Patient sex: M
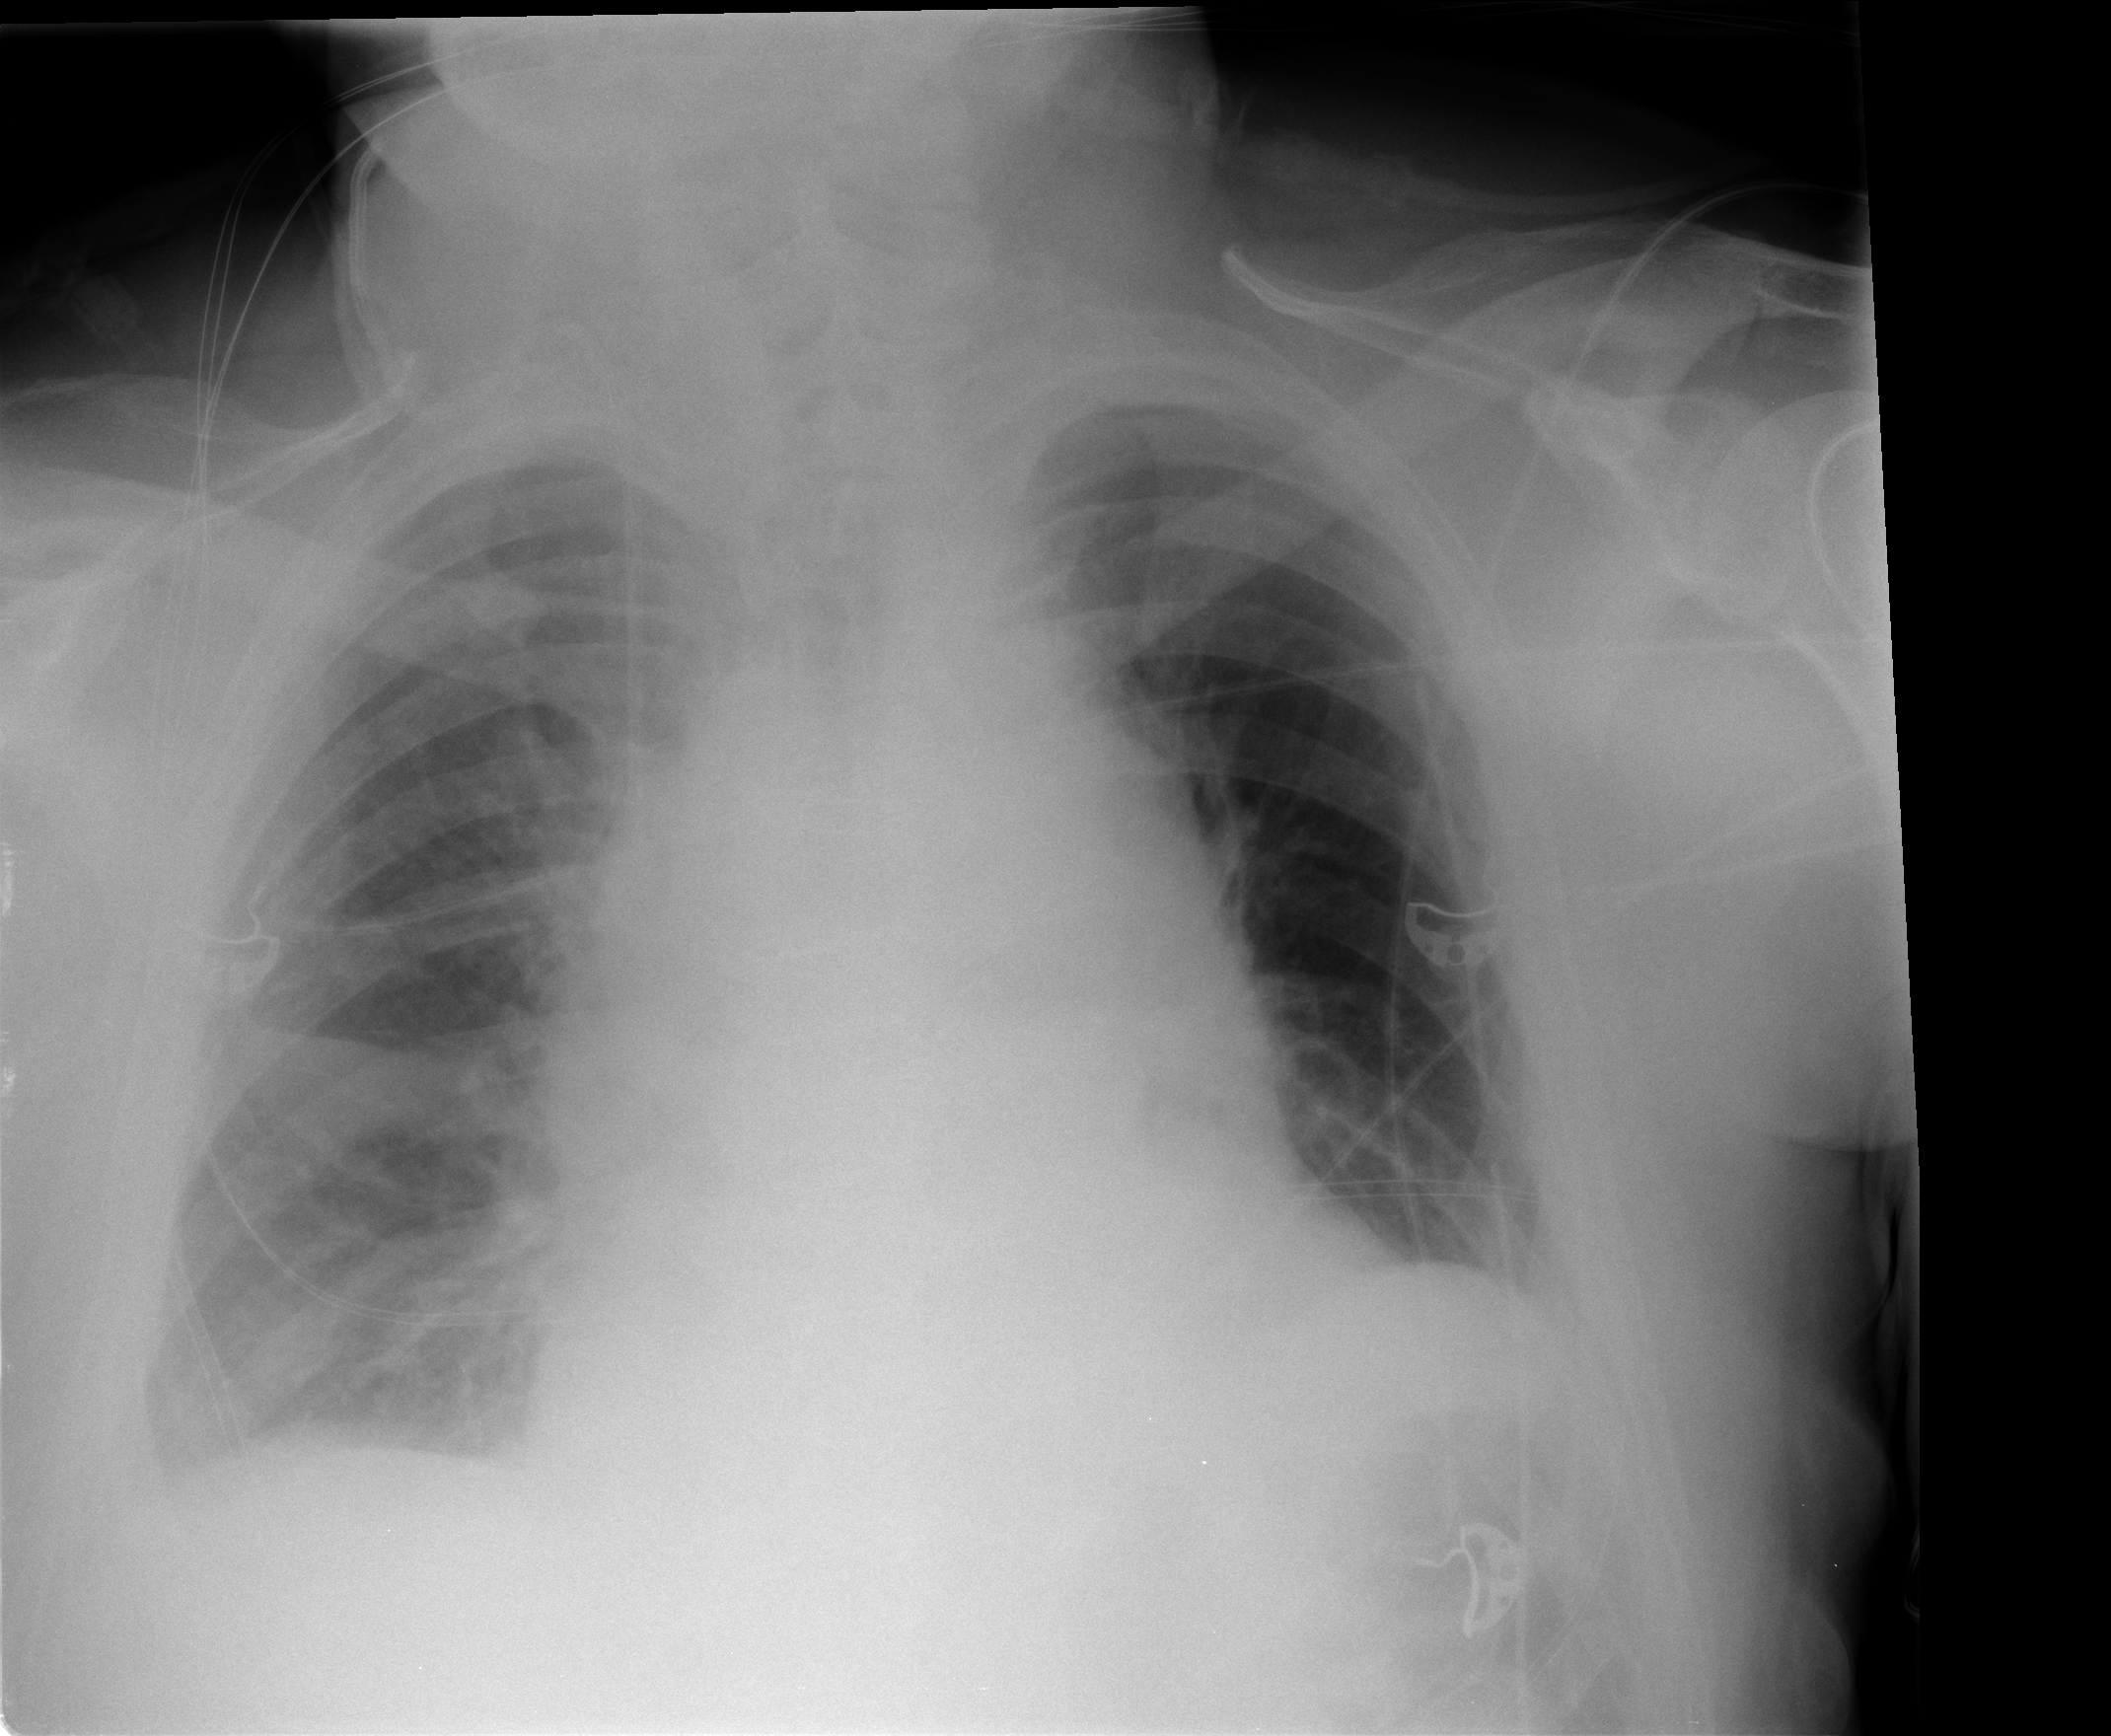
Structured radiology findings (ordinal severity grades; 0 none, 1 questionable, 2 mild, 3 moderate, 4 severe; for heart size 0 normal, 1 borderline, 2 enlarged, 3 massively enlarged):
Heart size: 2
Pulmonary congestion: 2
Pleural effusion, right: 2
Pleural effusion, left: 0
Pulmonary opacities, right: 0
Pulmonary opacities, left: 0
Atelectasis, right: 2
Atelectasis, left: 0